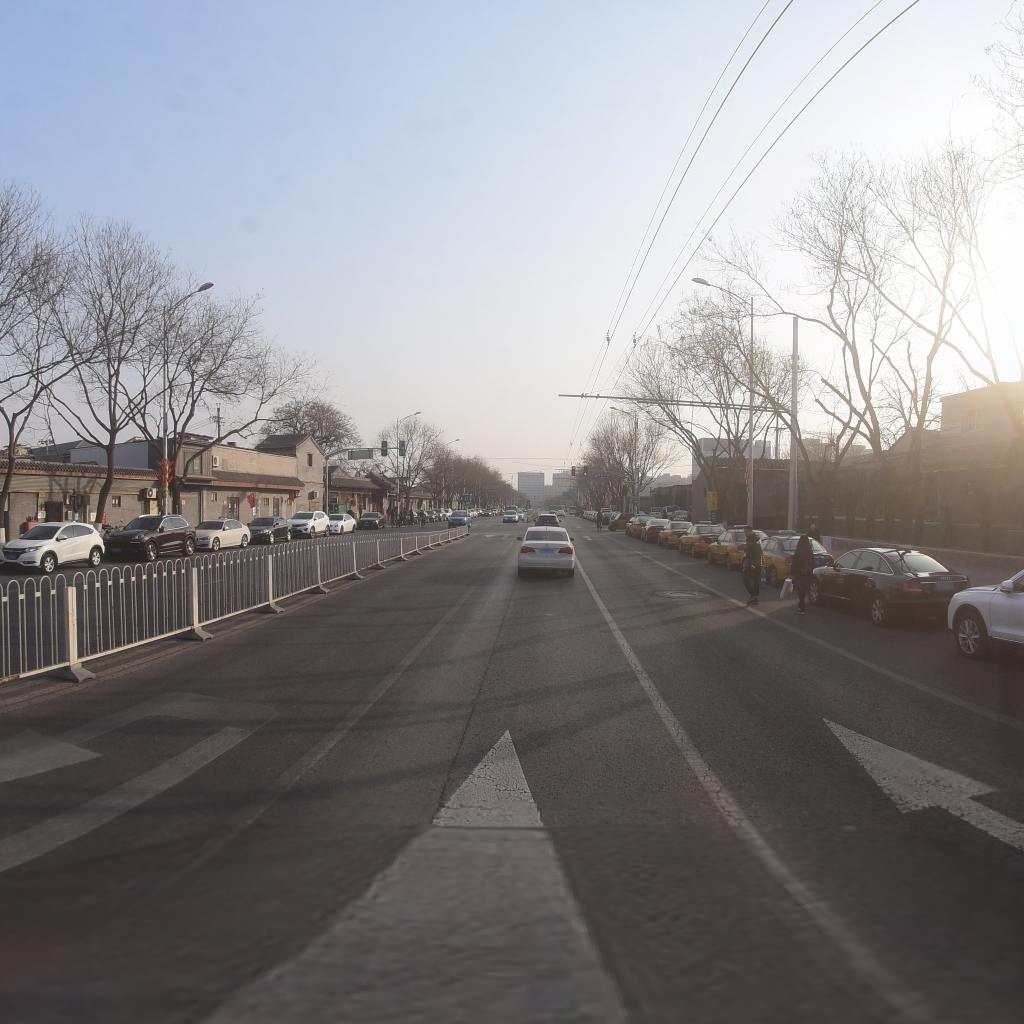
Region: Xicheng
Road damage annotations: manhole cover, longitudinal crack